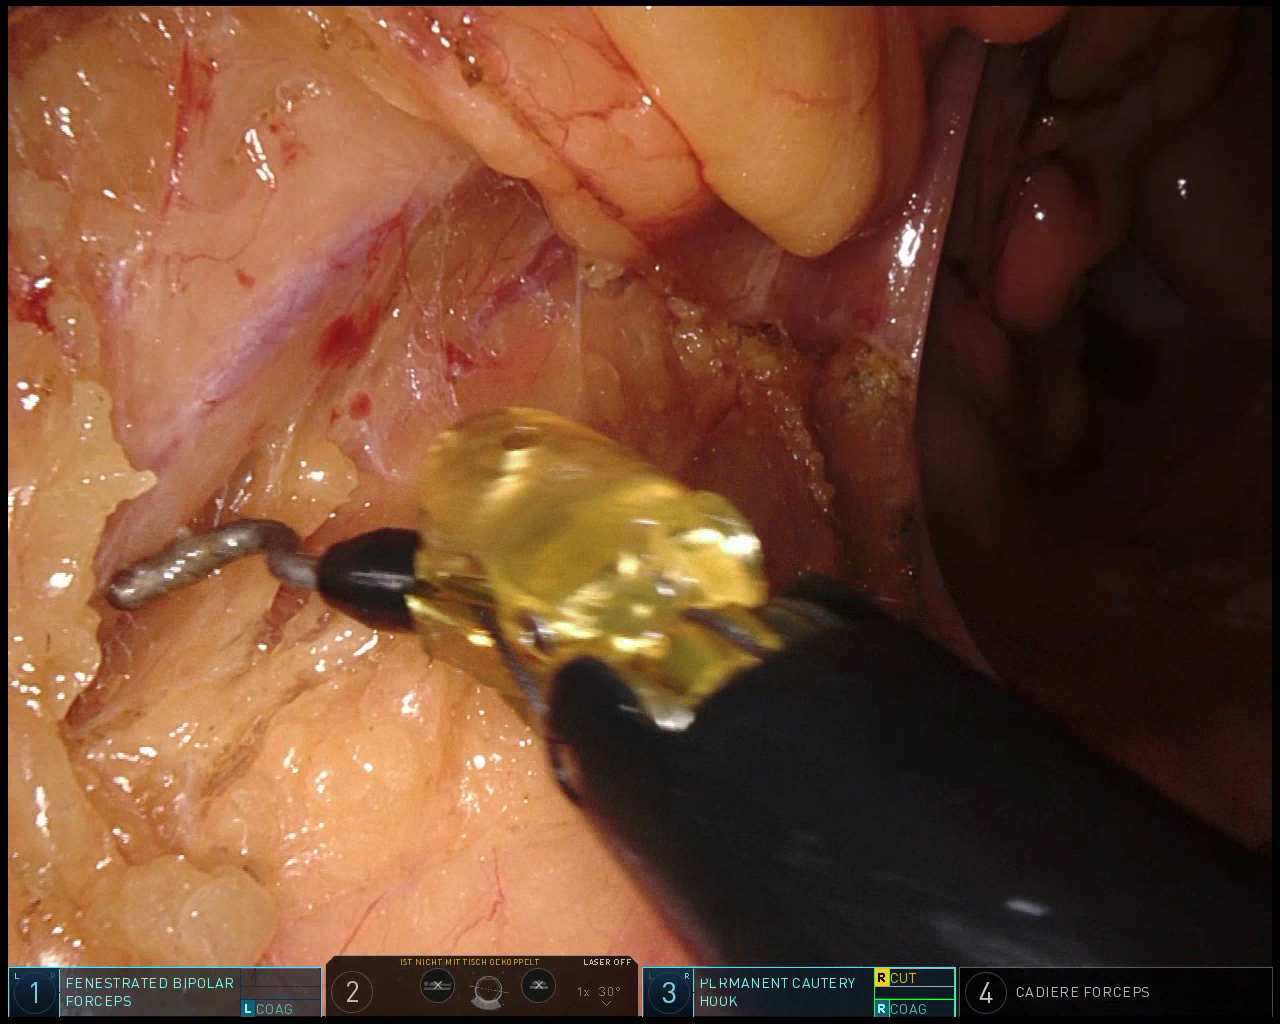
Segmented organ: inferior_mesenteric_artery
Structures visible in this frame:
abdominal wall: no
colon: yes
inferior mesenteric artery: yes
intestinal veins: no
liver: no
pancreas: no
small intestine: no
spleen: no
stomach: no
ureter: no
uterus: no
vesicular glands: no